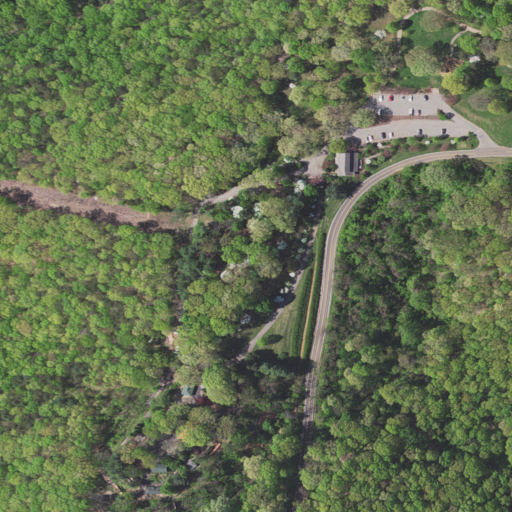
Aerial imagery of mountain in Virginia named Mill Mountain containing deciduous forest, mixed forest, open development, low intensity development, medium intensity development, and pasture